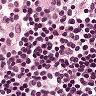
Metastatic tissue present: no